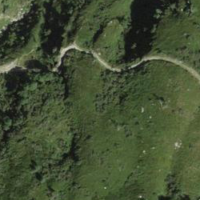
EUNIS habitat code: 44
Species observed at this site:
Barbitistes obtusus